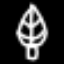
Label: leaf